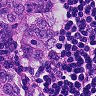
Metastatic tissue present: yes